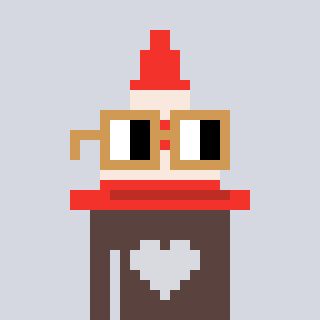
a pixel art character with square brown glasses, a cone-shaped head and a darkbrown-colored body on a cool background